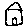
Label: house